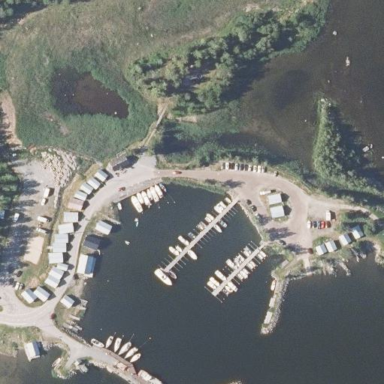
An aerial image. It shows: Marina on leisure land.